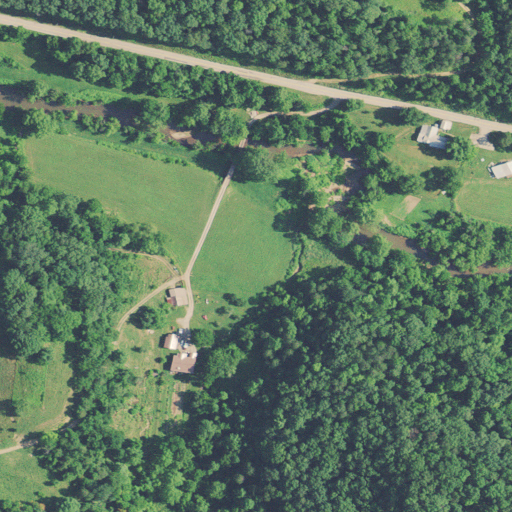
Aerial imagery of valley in West Virginia named Opossum Hollow containing deciduous forest, pasture, mixed forest, open development, grassland, and low intensity development